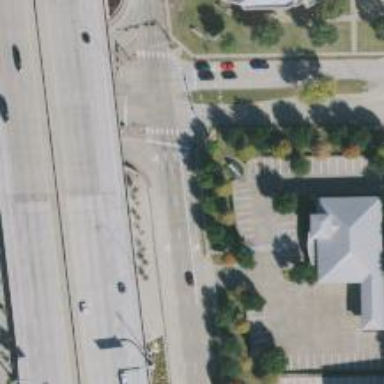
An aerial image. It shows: Secondary road with frontage road.